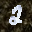
Label: 2